Question: I have got an Java Agent and I'm trying to use an ImageResource in the "JTreeCellRendererOpen" class from the "res" folder to show as image icon.
'''
ImageIcon icon = new ImageIcon(this.getClass().getResource("/res/ntf.gif"));
super.setIcon(icon);
'''
I try the different examples in the following
<URL> but I always get an NullPointerException.
Does somebody know how to access the given resource?

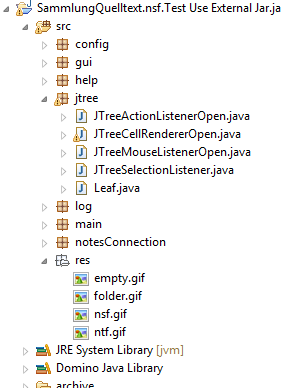
Answer: Use 'getResourceAsStream()' instead of 'getResource()':
'''
import javax.swing.ImageIcon;
import javax.imageio.ImageIO;
...
InputStream stream = this.getClass().getResourceAsStream("/ntf.gif");
ImageIcon icon= new ImageIcon(ImageIO.read(stream));
'''
Put the resource files in Java Agent into folder "Res" with button "Import / Resource":

You'll see the files in Package Explorer like this then: